Question: I'm trying to set my TextView to the left of an ImageButton, but I can't seems to find this option.
I was expecting to use something like android:layout_alignLeft, but this option is missing.
I've tried to google the issue, but couldn't find any relative results.

Without it my TextView overlaps the ImageButton and I want to avoid it.
The full xml code is too complex, but here is the important part of it:
'''
<FrameLayout
android:layout_height="wrap_content"
android:layout_width="wrap_content"
android:layout_alignParentLeft="true"
android:background="@color/white"
android:layout_marginLeft="8dp"
android:layout_marginTop="8dp"
android:layout_marginBottom="8dp"
android:layout_toLeftOf="@+id/frameLayoutBalanceClosed">
<ImageButton
android:layout_width="wrap_content"
android:layout_height="wrap_content"
android:src="@drawable/button_edit_nickname"
android:id="@+id/card_closed_control_editNickname" />
<TextView
android:layout_width="wrap_content"
android:layout_height="wrap_content"
android:id="@+id/card_closed_description_nickname"
android:layout_margin="8dp" android:layout_gravity="left"/>
</FrameLayout>
'''
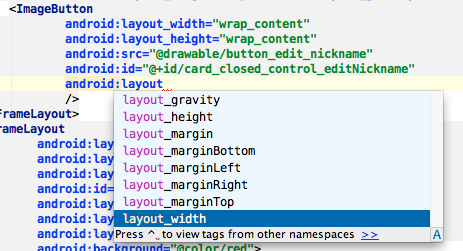
Answer: I think what you need is a <URL>. You can specify your TextView to the left of your ImageView with it's specifications. Your code would look something like this:
'''
<RelativeLayout
android:layout_width="fill_parent"
android:layout_height="fill_parent" >
<TextView
android:id="@+id/text"
android:layout_width="fill_parent"
android:layout_height="wrap_content"
android:layout_toLeftOf="@+id/imagebutton1" />
<ImageButton
android:id="@+id/imagebutton1"
android:layout_width="wrap_content"
android:layout_height="wrap_content" />
</RelativeLayout>
'''
The reason FrameLayout isn't working is because it's purpose is to overlay items on top of each other, which wouldn't work at all!
If that isn't what you're looking for, you could also use a <URL> in which items are arranged in columns.